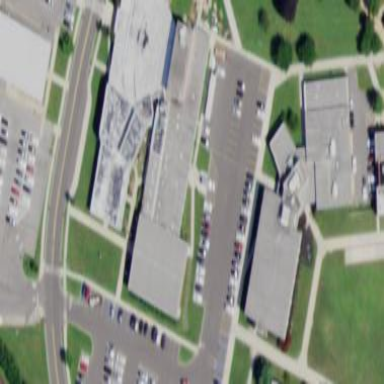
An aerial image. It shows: College building that serves as school.